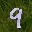
Label: 9